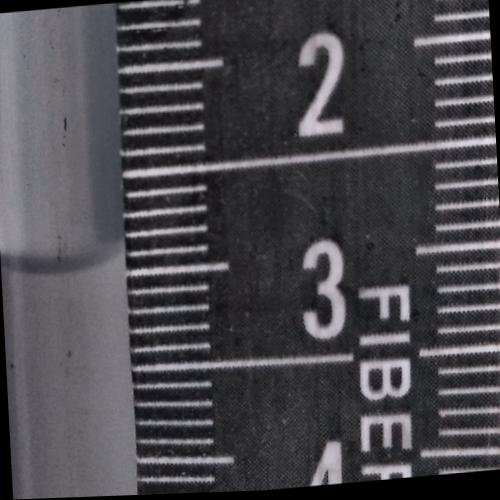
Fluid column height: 2.9 cm